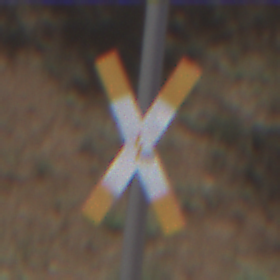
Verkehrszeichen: Andreaskreuz
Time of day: Midday
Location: Outdoor (RoadRail)
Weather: Clear
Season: NotSpecified
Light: Natural